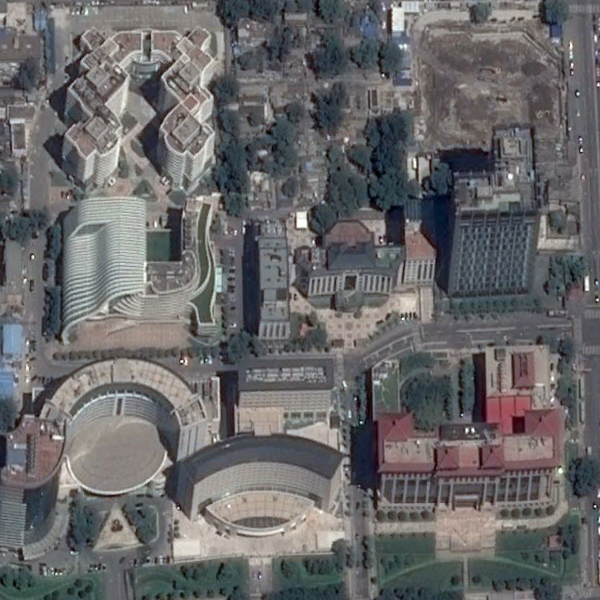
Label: Commercial